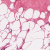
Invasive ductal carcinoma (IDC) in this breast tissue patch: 0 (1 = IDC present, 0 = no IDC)